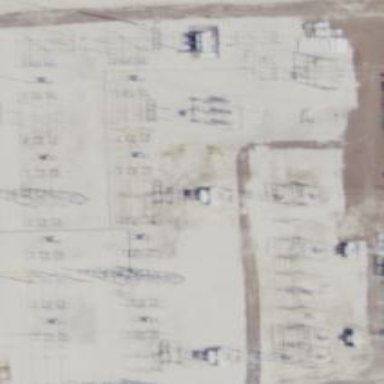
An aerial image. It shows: Switch for power supply.